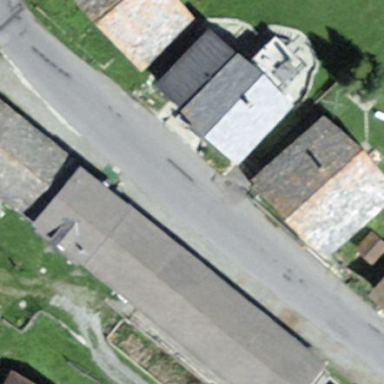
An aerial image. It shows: Shed building.